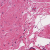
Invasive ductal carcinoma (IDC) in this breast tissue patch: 0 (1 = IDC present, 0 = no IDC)